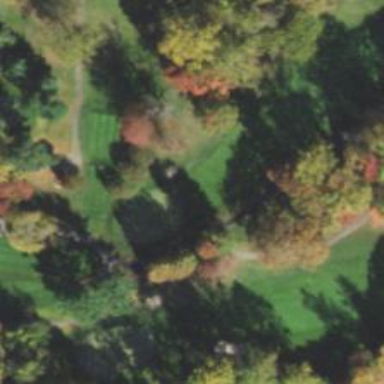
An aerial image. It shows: View of golf hole.